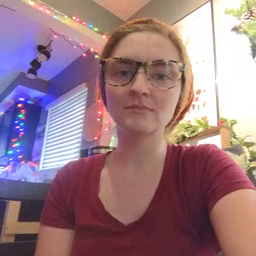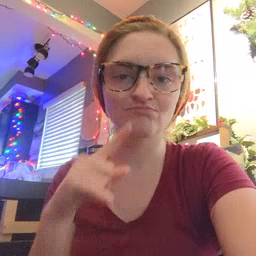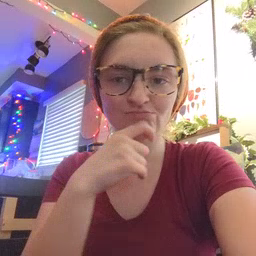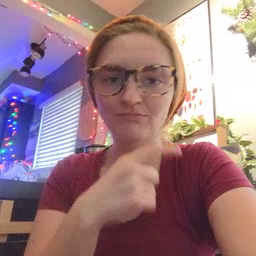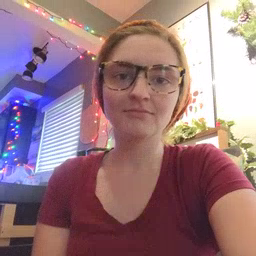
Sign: cereal